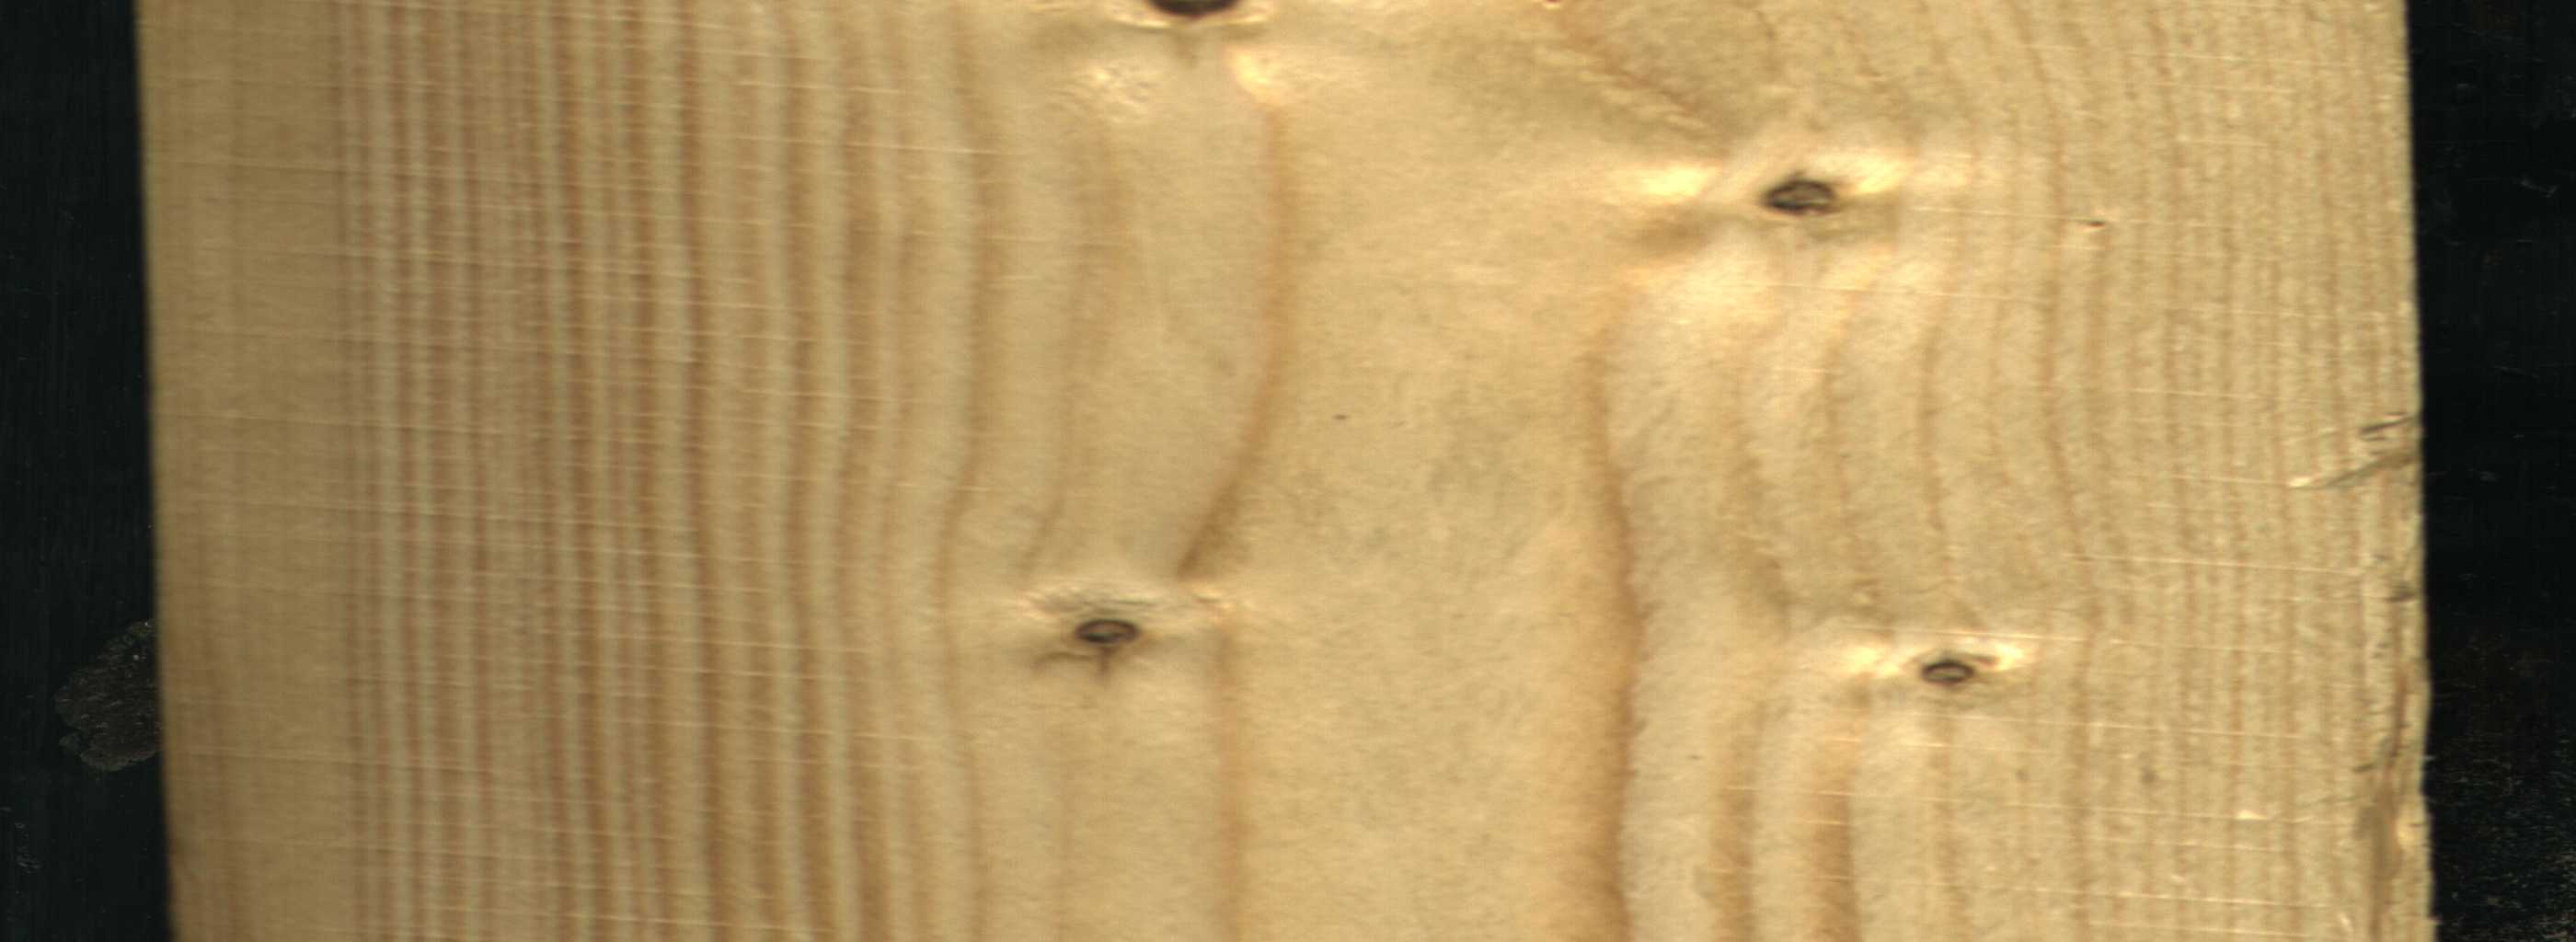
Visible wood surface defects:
Live_Knot
Live_Knot
Live_Knot
Live_Knot